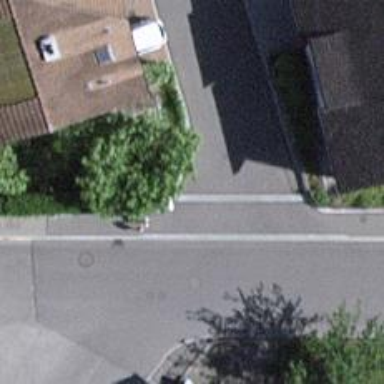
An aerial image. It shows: Bus stop with platform for public transport.